Question: I am new user of Twitter Bootstrap.
I have a form, this form has a label with very long text inside (all text can't be placed to only one row, and therefore my label occupy more than one row). Here is the markup:
'''
<form class="form-horizontal" role="form">
<div class="form-group">
<label for="doc_acq" class="col-sm-3 control-label text-muted">Very very very very very very very very very long label name here</label>
<div class="col-sm-9">
<input field="mandatory_field" type="text" class="form-control" name="doc_acq" id="doc_acq"></input>
</div>
</div>
</div>
</form>
'''
Here is how it looks in my browser:

As you can see, label isn't centered opposite input field. How can I center it?
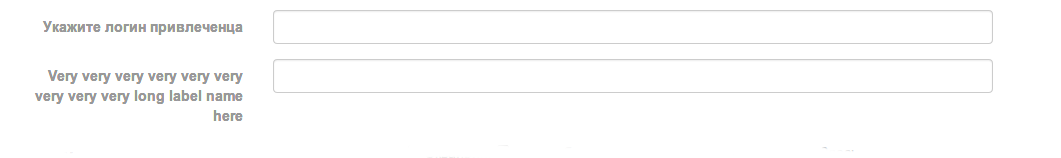
Answer: I have done some edit to your html and added a css class
<URL>
'''
<div class="row">
<div class="col-xs-3 col-md-2 col-lg-1 vcenter">
<label for="doc_acq" class="control-label text-muted">Very very very very very very very very very long label name here</label>
</div>
<div class="col-xs-8 col-md-9 col-lg-10 vcenter">
<input field="mandatory_field" type="text" class="form-control" name="doc_acq" id="doc_acq"/>
</div>
</div>
'''
added this css class
'''
.vcenter {
display: inline-block;
vertical-align: middle;
float: none;
}
'''
in this way input field is always vertically centered with label